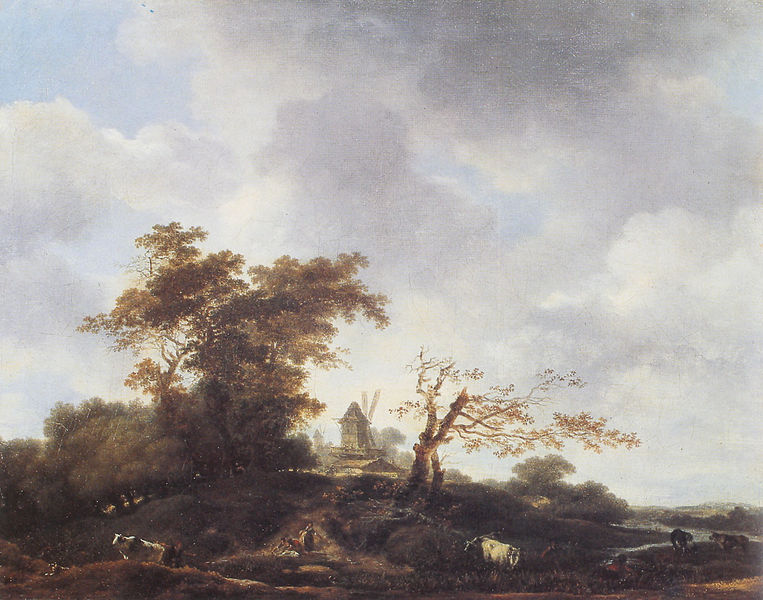
Titel: Die zwei Windmühlen
Künstler: Jean - Honoré Fragonard
Institution: Paris, Privatsammlung
Schlagwörter: baum, blätter, himmel, wasser, weiß, wolken, bäume, fluss, landschaft, menschen, see, braun, männer, weg, holland, bach, hügel, kühe, mühle, weide, wind, windmühle, zweige, pferde, kuh, rind, idylle, rinder, ländlich, hirten, baäume, baumsamm, himmel4hirten